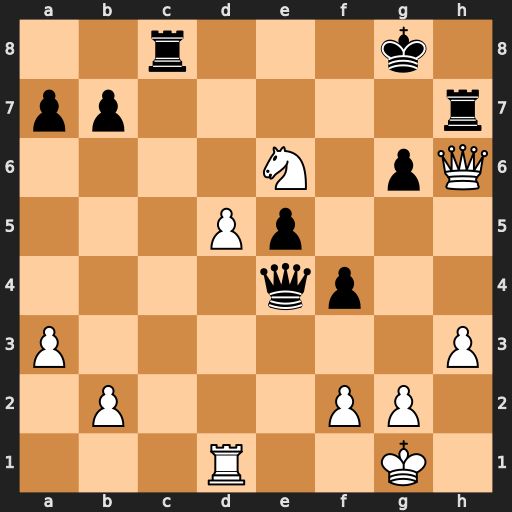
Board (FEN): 2r3k1/pp5r/4N1pQ/3Pp3/4qp2/P6P/1P3PP1/3R2K1
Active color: w
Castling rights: -
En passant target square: -
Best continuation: Qxh7+ Kxh7 Ng5+ Kg7 Nxe4